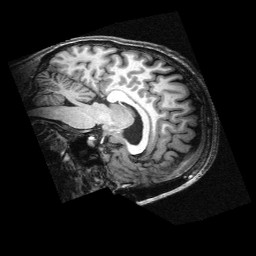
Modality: T1w
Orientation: sagittal
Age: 24
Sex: male